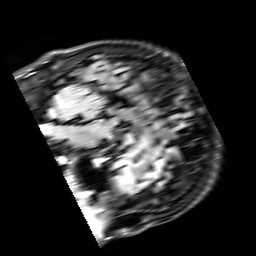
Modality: FLAIR
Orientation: sagittal
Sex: male
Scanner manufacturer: siemens
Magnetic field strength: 3 T
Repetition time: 10 s
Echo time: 0.09 s